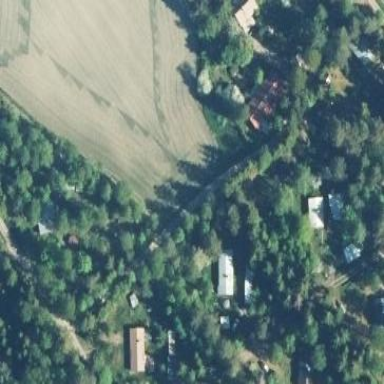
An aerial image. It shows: Farmyard area.